Question: I have this very simple slideshow here: <URL>
Here's the codes:
HTML:
'''
<div id="slideshow">
<div>
<img src="http://i.imgur.com/M0US5a4.jpg">
</div>
<div>
<img src="http://i.imgur.com/Akqe7Hm.png">
</div>
<div>
<img src="http://i.imgur.com/X2IfizW.jpg">
</div>
</div>
'''
CSS:
'''
#slideshow {
margin: 50px auto;
position: relative;
width: 500px;
height: 300px;
padding: 10px;
box-shadow: 0 0 20px rgba(0,0,0,0.4);
}
#slideshow > div {
position: absolute;
top: 10px;
left: 10px;
right: 10px;
bottom: 10px;
}
'''
Jquery:
'''
$("#slideshow > div:gt(0)").hide();
setInterval(function() {
$('#slideshow > div:first')
.fadeOut(1000)
.next()
.fadeIn(1000)
.end()
.appendTo('#slideshow');
}, 3000);
'''
I'm trying to add buttons like those:  that tells me in which photo I am and how much photos there is in the slideshow, also when I press the button it takes me to a photo in the slideshow
Well, I guess the code must contain the '<ul>' element, I have tried to do that and I came up with this solution but I didn't like it because it doesn't take me to the photo it should to do when I press on a button and it's very tall code.. <URL>
Any other suggestions?
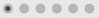
Answer: Add a span in the page where you want the buttons to be
'''
<span id='slideselector'></span>
'''
in the ready function, add an index attribute to each '.imgLike' div and a corresponding radio button with a click handler in the selector span
'''
$('.imgLike').each(function(i,el) {
$(el).attr('img-index',i);
$("<input>").attr({'id':'img-'+i, 'type':'radio', 'value':i, 'name':'slideselector'}).click(function() {select(i);}).appendTo($('#slideselector'))
});
'''
Define the interval function outside the interval so the click handler can call it, and have it select the radio button corresponding to the current image:
'''
function rotate(speed) {
$('#slideshow > div:first')
.fadeOut(speed)
.next()
.fadeIn(speed)
.end()
.appendTo('#slideshow');
$('input[name="slideselector"]')[$('#slideshow > div:first div.imgLike').attr('img-index')].checked=true;
}
'''
The click handler would look something like:
'''
function select(idx) {
clearInterval(interval);
$('#slideshow > div:first').fadeOut(1000)
while ($('#slideshow > div:first .imgLike').attr('img-index') != idx) {
rotate(0);
}
$('#slideshow > div:first').fadeIn(1000);
interval = setInterval(function(){rotate(1000);}, 3000);
}
'''
Kick it all off with:
'''
var interval = setInterval(function(){rotate(1000);}, 3000);
'''
and it looks like this: <URL>
Just style the buttons to fit in with your theme.
edit: added some styling to make it prettier <URL>